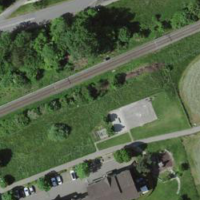
EUNIS habitat code: 52
Species observed at this site:
Grus grus